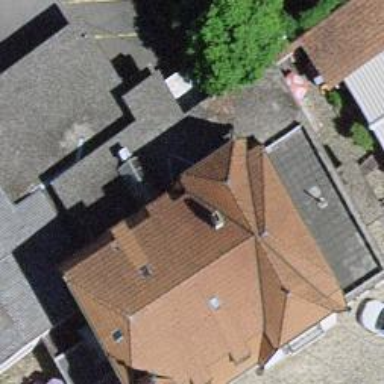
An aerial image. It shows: Restaurant.